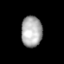
Tissue: lung
Cell type: Others
Senescence score: 0.2313
Nuclear area (px): 633
Mean DAPI intensity: 171.626